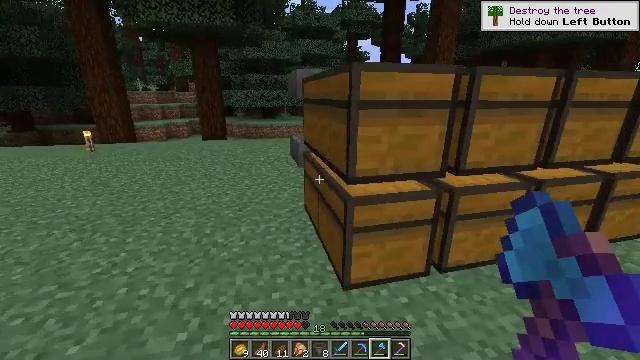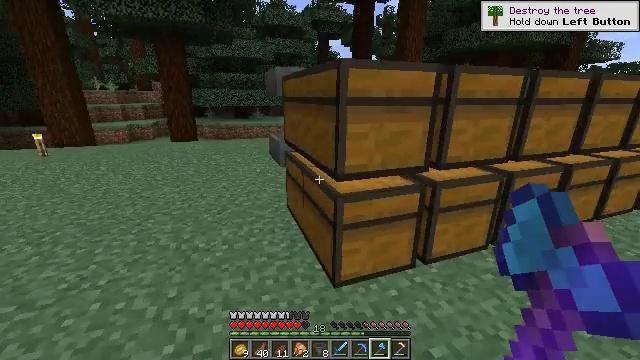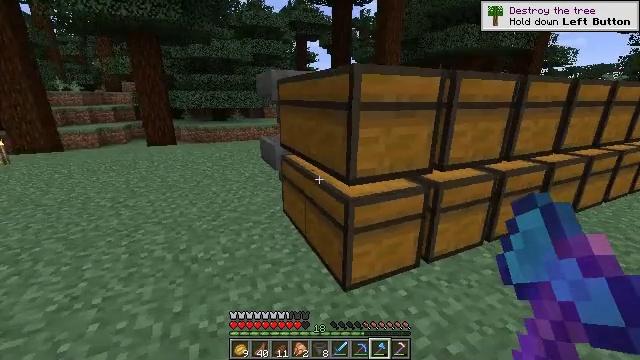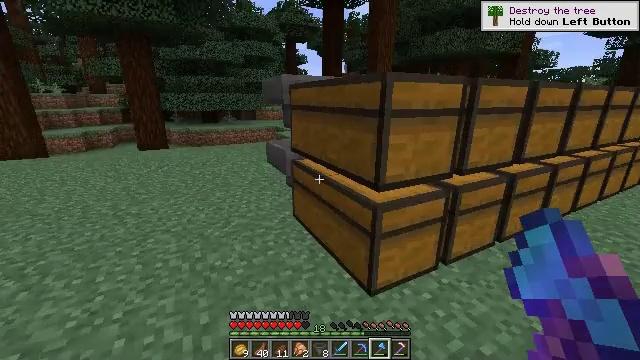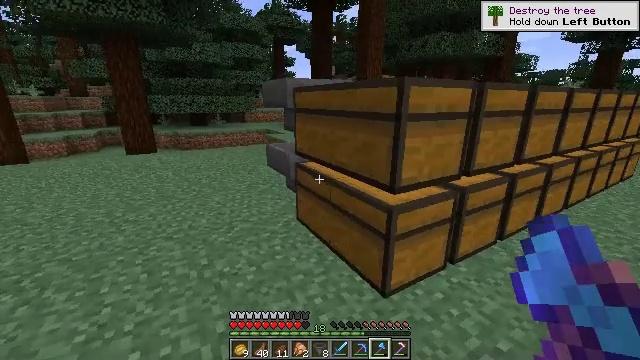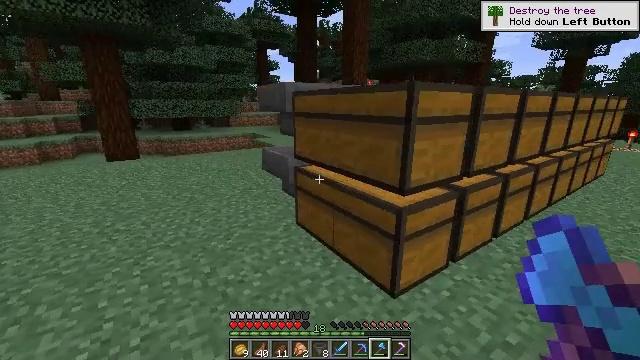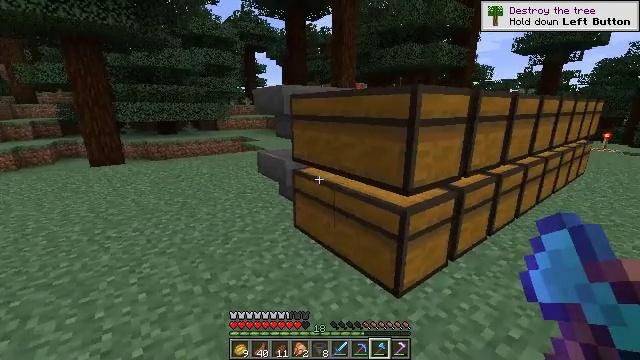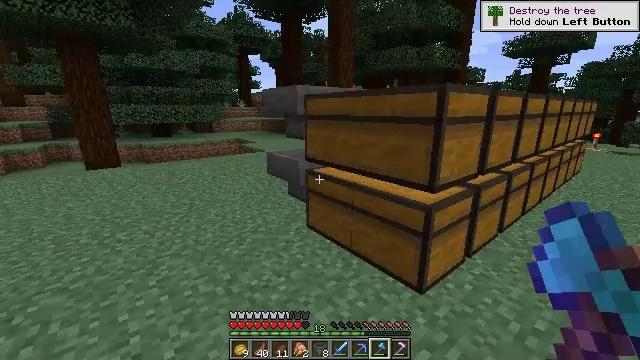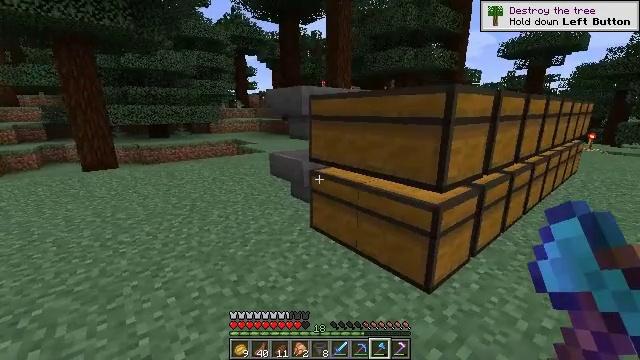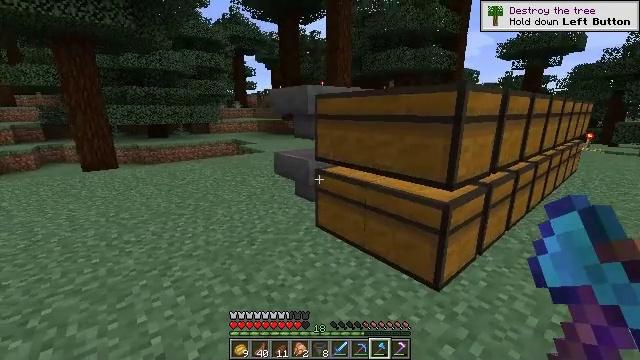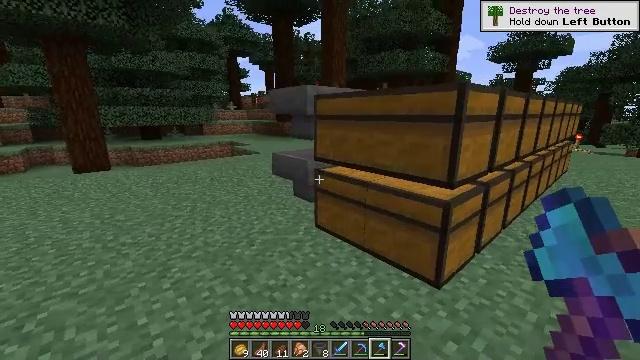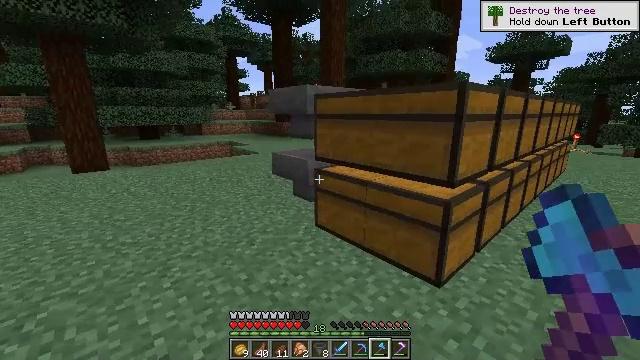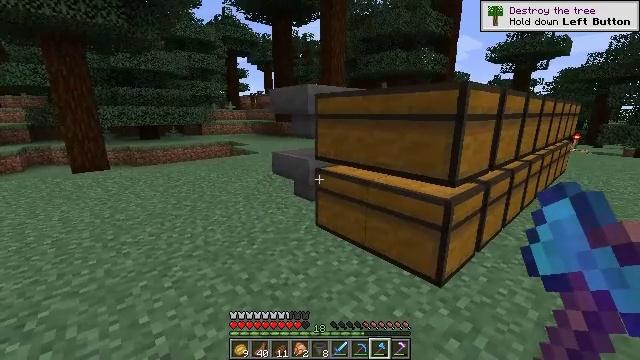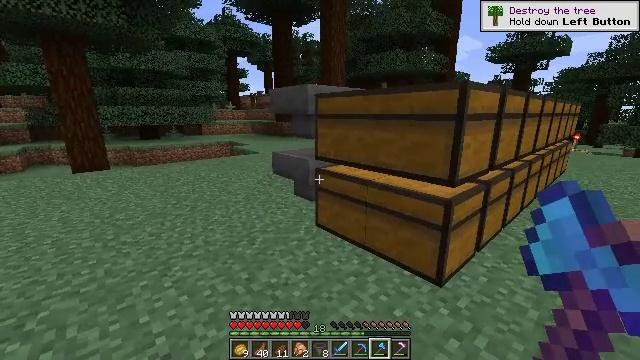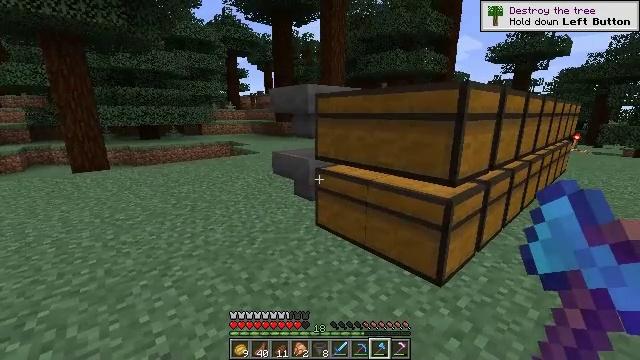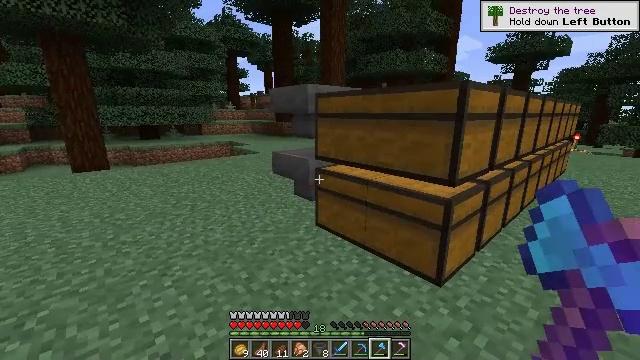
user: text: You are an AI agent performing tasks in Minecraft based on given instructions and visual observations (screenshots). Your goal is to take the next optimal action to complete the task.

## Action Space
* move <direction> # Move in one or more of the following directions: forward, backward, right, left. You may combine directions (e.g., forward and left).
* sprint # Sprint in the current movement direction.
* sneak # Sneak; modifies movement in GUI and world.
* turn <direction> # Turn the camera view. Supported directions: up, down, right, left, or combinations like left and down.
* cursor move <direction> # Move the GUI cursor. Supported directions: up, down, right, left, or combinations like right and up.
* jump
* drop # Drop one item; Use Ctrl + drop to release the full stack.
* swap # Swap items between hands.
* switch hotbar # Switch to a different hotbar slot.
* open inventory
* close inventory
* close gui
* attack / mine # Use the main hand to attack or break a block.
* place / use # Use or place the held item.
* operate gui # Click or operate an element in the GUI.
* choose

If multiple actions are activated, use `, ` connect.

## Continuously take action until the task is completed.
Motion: motion action
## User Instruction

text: Break the large fern to clear the space.
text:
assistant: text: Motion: move left, turn right
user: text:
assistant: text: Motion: move left, turn right
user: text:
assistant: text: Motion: move left, turn right
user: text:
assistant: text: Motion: move left, turn right
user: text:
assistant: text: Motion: move left, turn right
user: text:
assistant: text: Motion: move left, turn right
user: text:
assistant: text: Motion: move left, turn right
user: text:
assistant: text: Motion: no_op
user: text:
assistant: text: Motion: no_op
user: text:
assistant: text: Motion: turn right
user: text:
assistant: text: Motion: no_op
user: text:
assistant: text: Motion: no_op
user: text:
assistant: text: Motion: no_op
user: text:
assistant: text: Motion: no_op
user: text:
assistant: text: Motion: no_op
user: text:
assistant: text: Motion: no_op
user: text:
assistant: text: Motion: no_op
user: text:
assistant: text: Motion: no_op
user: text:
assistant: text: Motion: no_op
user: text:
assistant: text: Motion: no_op
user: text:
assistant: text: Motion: move right
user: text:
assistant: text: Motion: move right
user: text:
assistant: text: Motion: move right
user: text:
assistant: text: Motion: no_op
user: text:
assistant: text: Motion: no_op
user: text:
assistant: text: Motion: no_op
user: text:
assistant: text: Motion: no_op
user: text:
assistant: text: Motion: no_op
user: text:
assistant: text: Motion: no_op
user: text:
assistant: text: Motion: no_op